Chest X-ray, PA view. Patient: 31 years old, sex F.
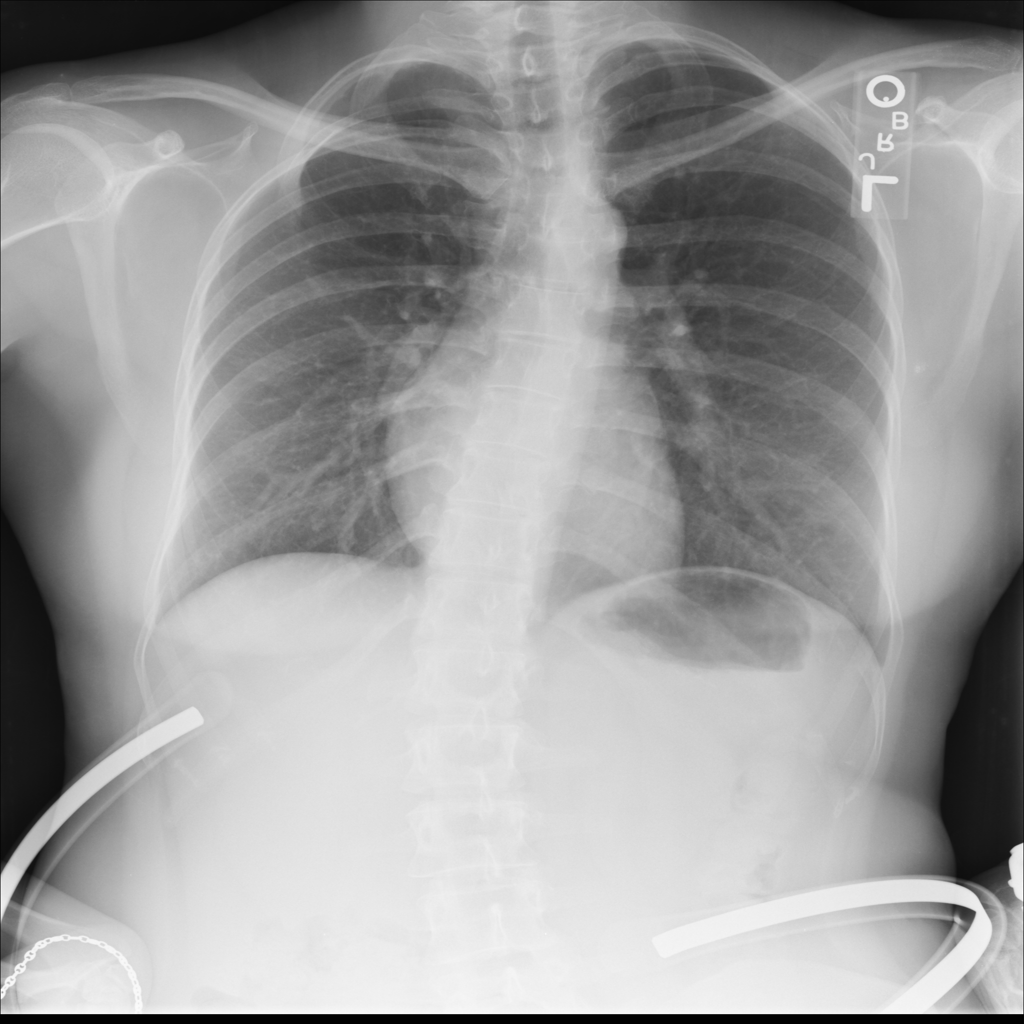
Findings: No Finding